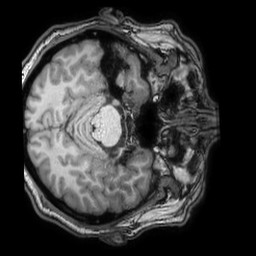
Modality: T1w
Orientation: axial
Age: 41
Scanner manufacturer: philips
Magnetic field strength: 3 T
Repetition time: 0.007 s
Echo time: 0.003501 s